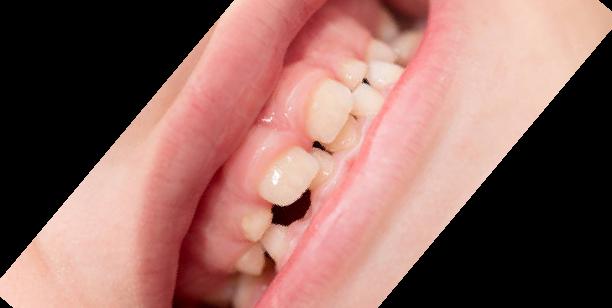
Condition: hypodontia